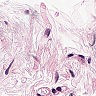
Metastatic tissue present: no